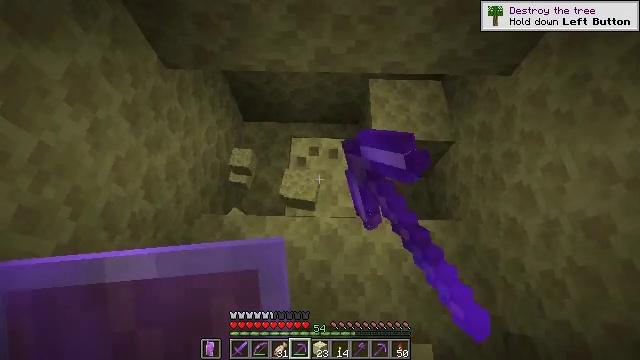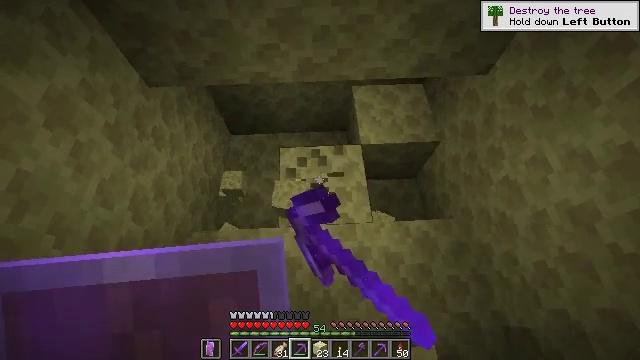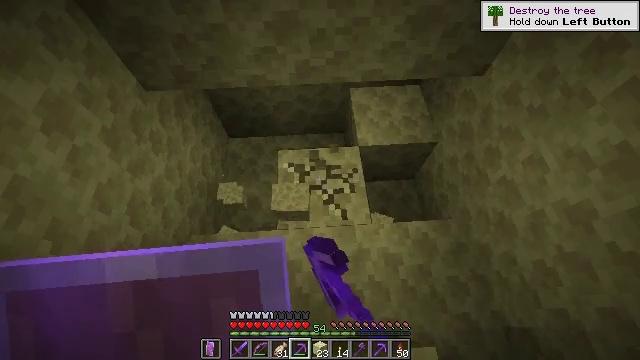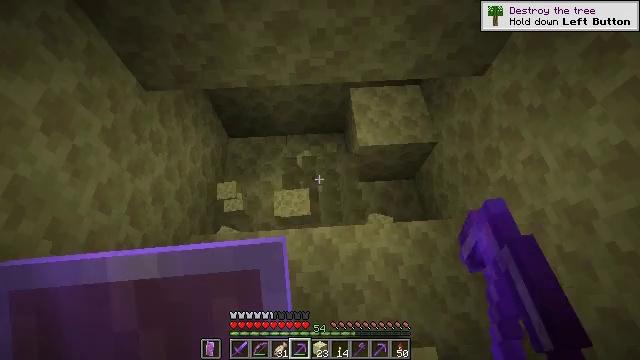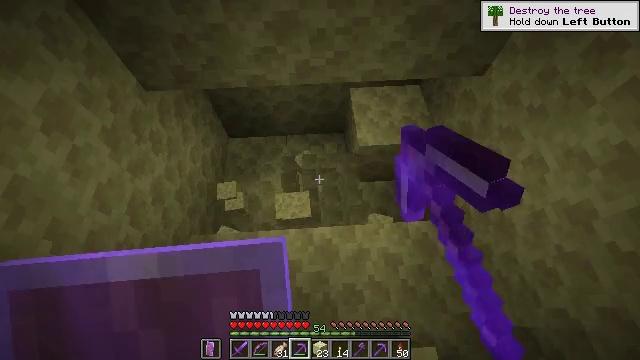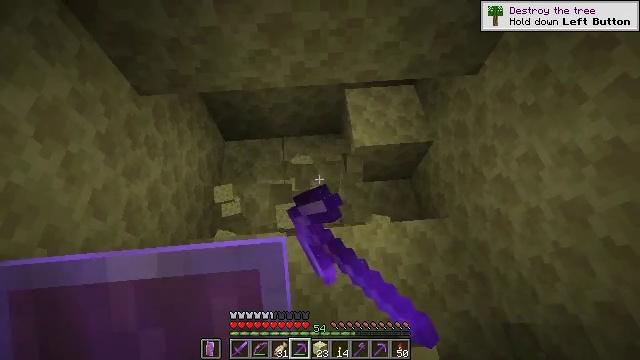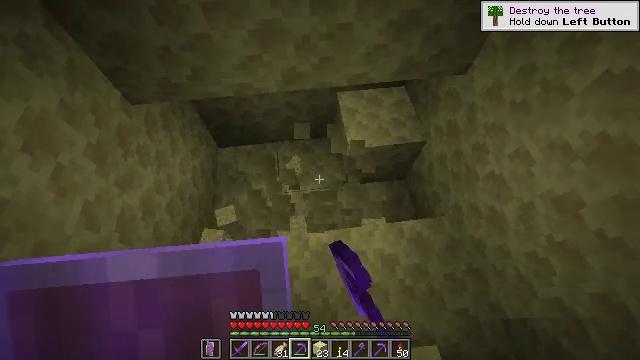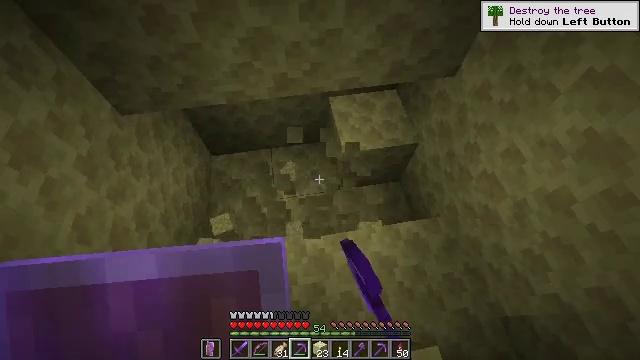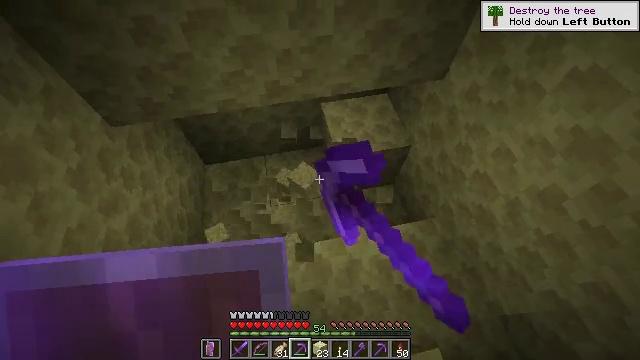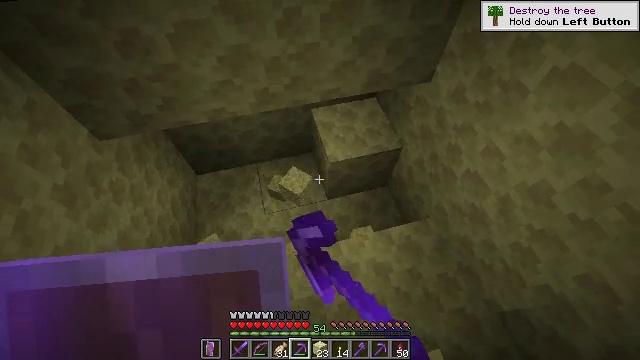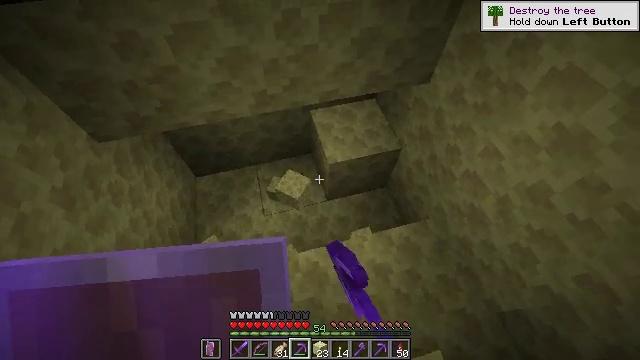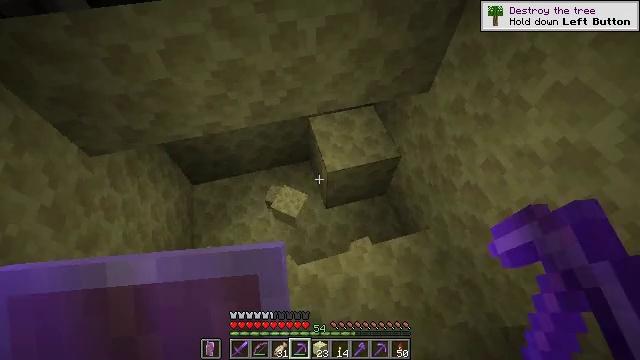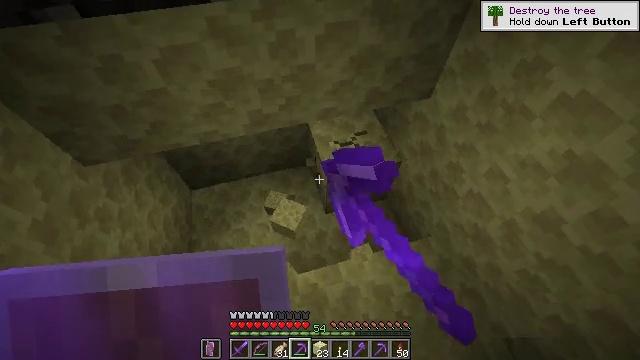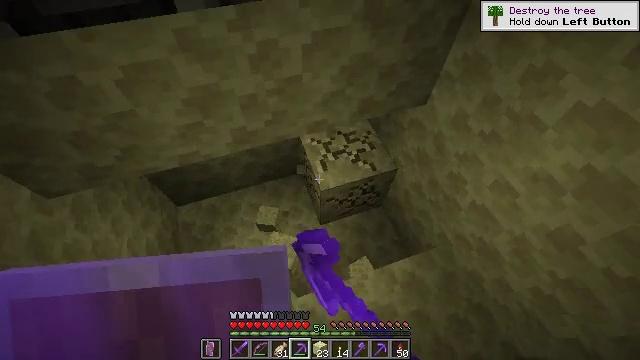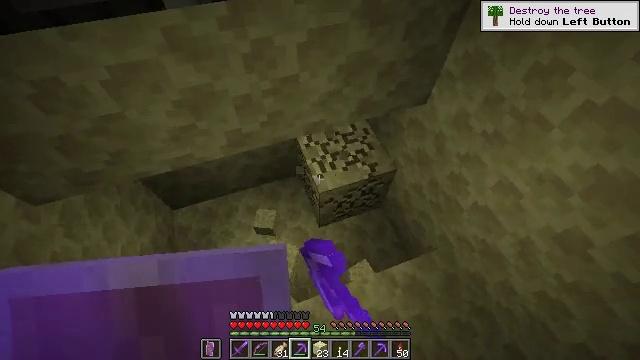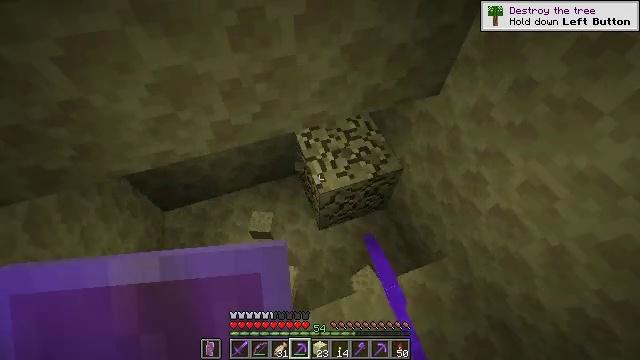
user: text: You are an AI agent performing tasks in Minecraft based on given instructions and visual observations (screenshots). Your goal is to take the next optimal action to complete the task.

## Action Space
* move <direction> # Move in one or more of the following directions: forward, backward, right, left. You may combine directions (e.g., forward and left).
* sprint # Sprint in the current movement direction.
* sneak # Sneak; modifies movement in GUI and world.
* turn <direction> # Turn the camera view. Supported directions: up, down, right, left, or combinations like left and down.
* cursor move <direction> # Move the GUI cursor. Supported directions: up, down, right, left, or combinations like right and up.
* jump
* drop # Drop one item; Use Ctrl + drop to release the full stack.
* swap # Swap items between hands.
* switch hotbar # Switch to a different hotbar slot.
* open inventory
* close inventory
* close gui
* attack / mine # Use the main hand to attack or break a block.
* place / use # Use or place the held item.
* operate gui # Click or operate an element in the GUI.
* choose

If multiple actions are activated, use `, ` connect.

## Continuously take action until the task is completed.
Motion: motion action
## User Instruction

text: Gather end stone from the End.
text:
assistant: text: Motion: turn right and up, attack / mine
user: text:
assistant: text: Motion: attack / mine
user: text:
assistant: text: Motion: attack / mine
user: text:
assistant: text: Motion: attack / mine
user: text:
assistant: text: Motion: turn right, attack / mine
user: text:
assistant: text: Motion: turn right, attack / mine
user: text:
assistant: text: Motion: turn right and up, attack / mine
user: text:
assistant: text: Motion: turn right and up, attack / mine
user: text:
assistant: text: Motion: turn right and up, attack / mine
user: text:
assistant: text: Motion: attack / mine
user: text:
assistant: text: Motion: move forward, attack / mine
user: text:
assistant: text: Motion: move forward, attack / mine
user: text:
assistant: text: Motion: move forward, turn right, attack / mine
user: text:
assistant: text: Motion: move forward, attack / mine
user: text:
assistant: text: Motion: attack / mine
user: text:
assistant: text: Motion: attack / mine
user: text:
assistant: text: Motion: attack / mine
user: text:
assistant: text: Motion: no_op
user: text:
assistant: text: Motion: no_op
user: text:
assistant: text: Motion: no_op
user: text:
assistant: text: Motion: turn up
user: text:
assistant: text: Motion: turn left and up
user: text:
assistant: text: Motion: turn up
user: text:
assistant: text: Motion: turn up
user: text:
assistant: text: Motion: no_op
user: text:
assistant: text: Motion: no_op
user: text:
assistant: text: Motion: no_op
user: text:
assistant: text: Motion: move forward
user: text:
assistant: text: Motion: move forward
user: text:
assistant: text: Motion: move forward